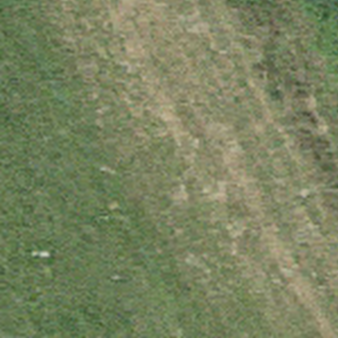
Label: other